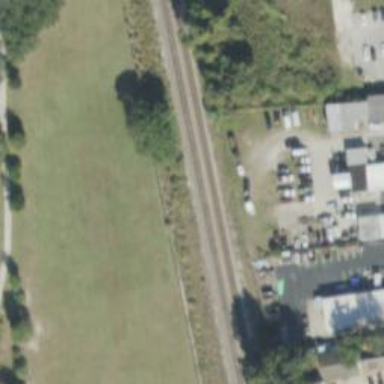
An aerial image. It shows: Railway track.